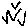
Label: bird